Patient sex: M
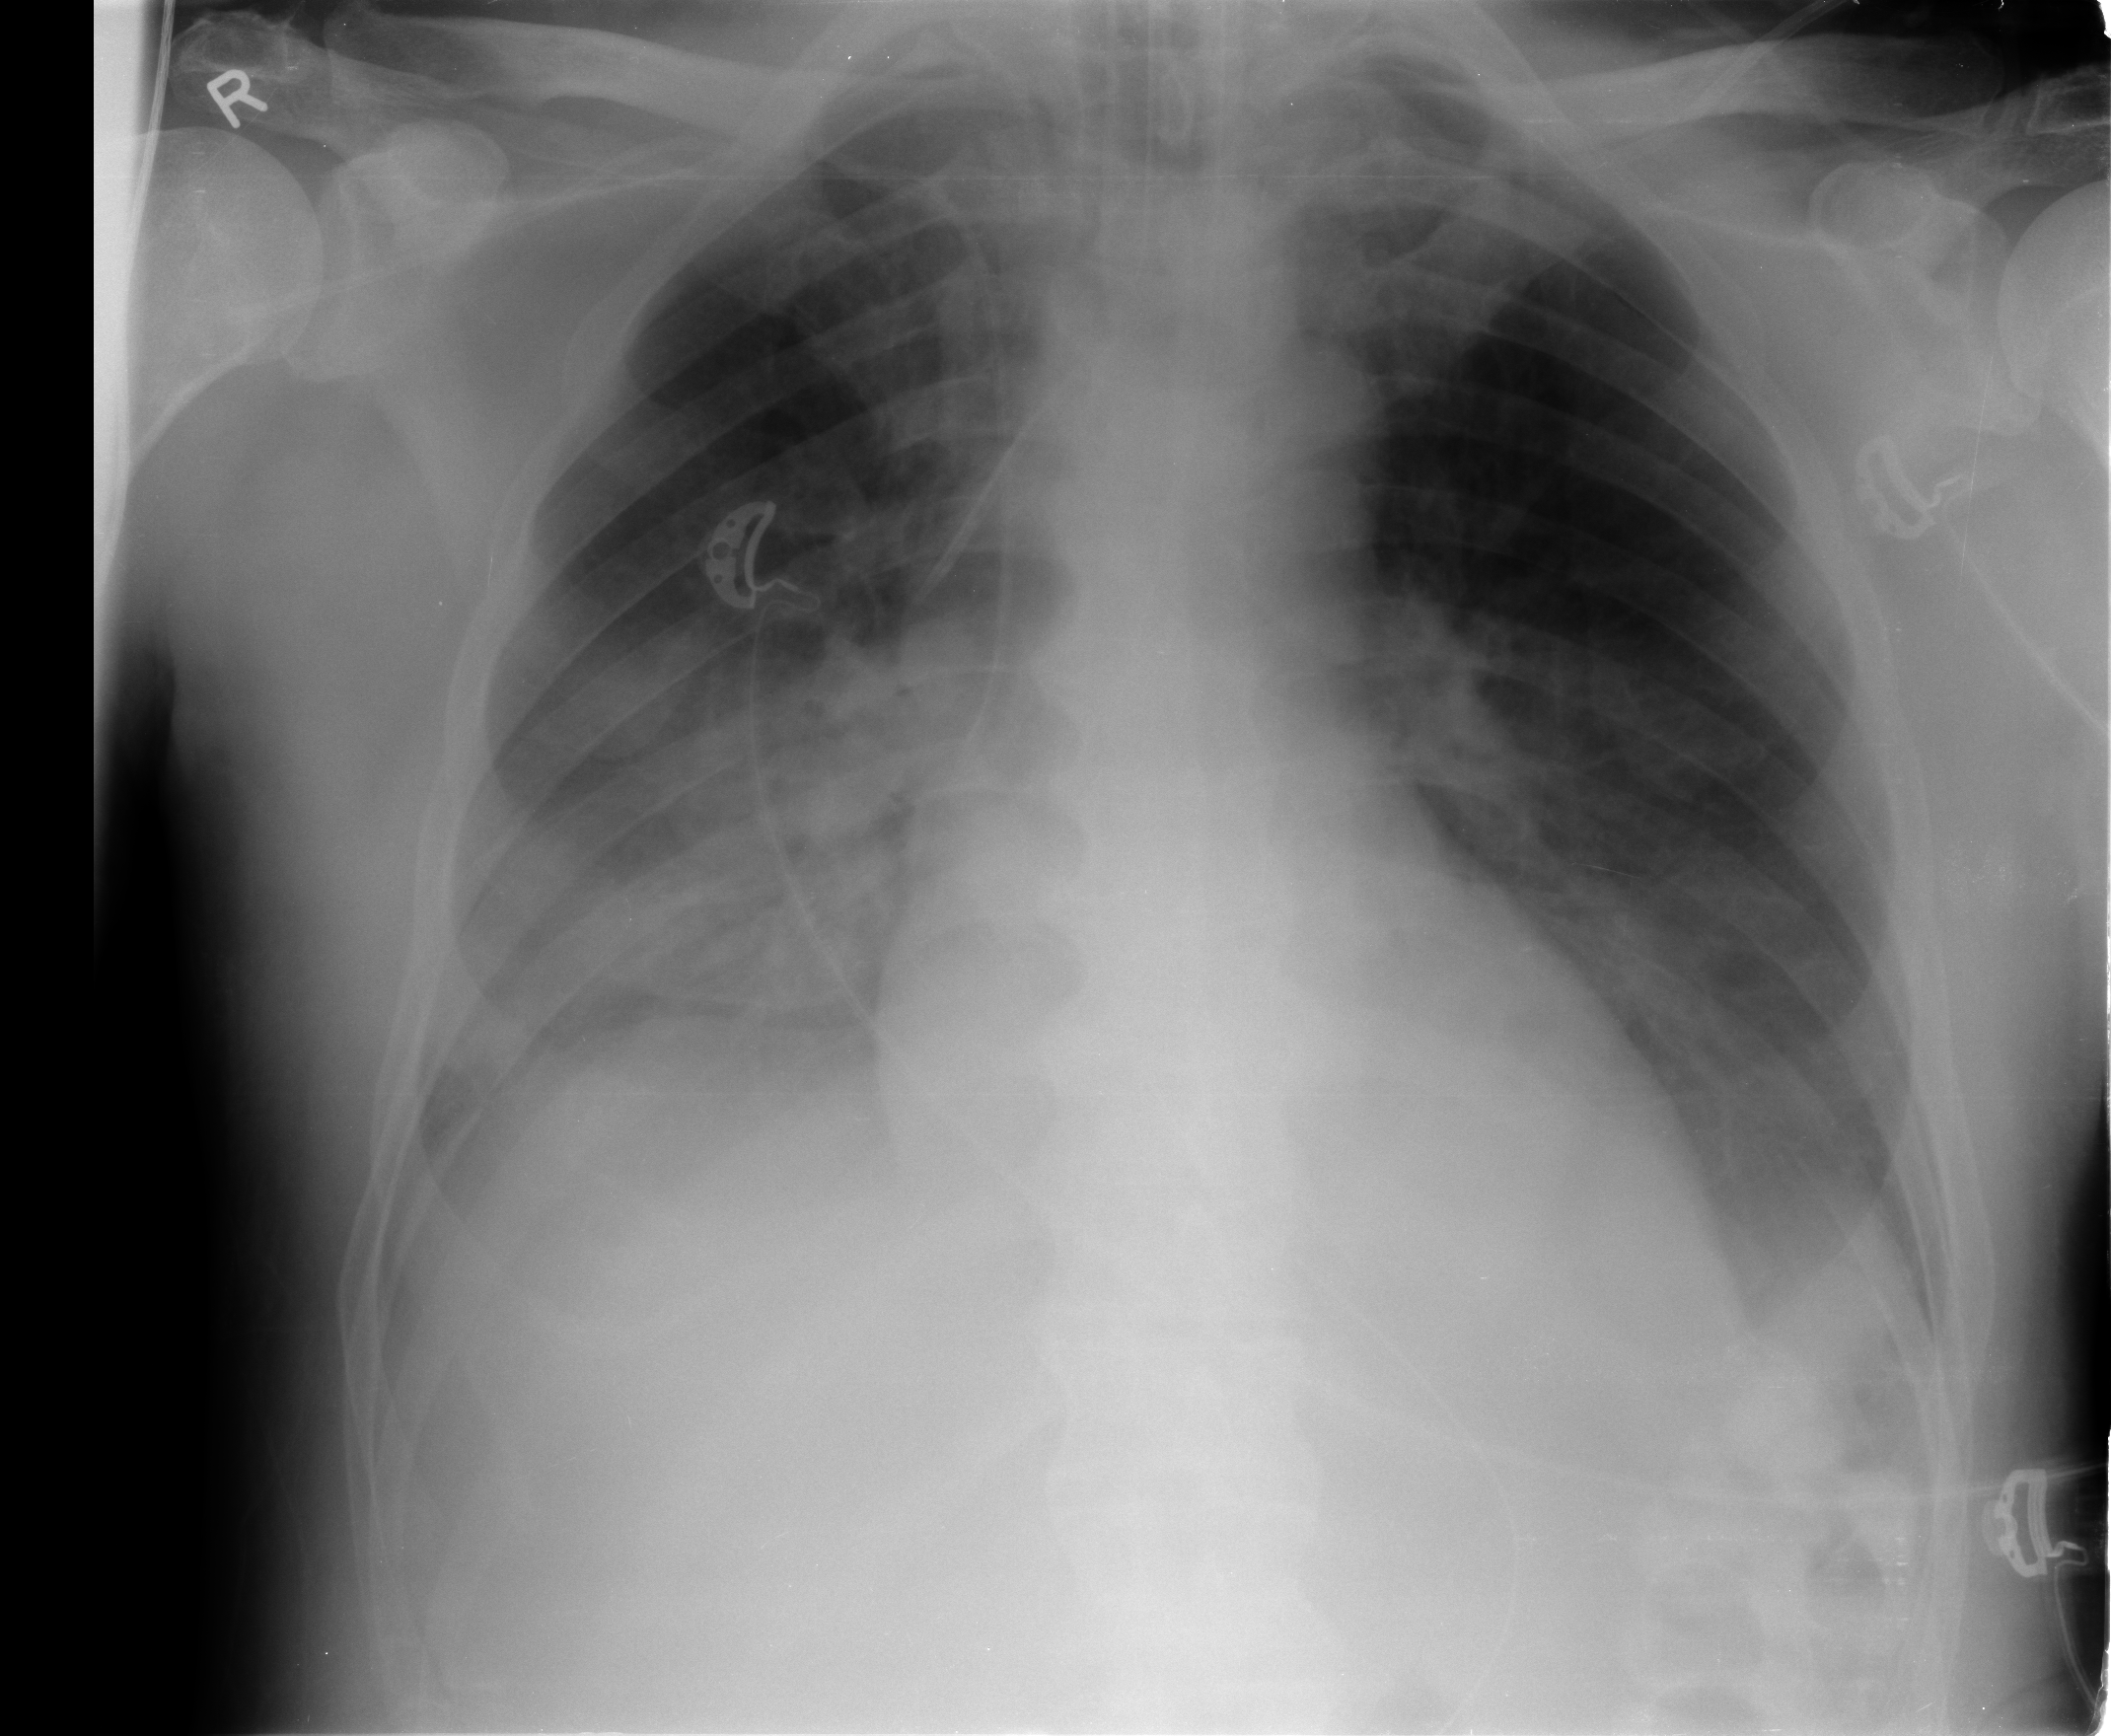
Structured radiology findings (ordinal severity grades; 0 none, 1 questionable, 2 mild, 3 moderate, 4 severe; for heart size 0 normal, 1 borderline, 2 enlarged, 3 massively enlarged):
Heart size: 2
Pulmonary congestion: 1
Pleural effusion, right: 2
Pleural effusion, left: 2
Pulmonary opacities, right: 3
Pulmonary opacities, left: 1
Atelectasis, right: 2
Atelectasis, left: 2